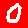
Digit: 0